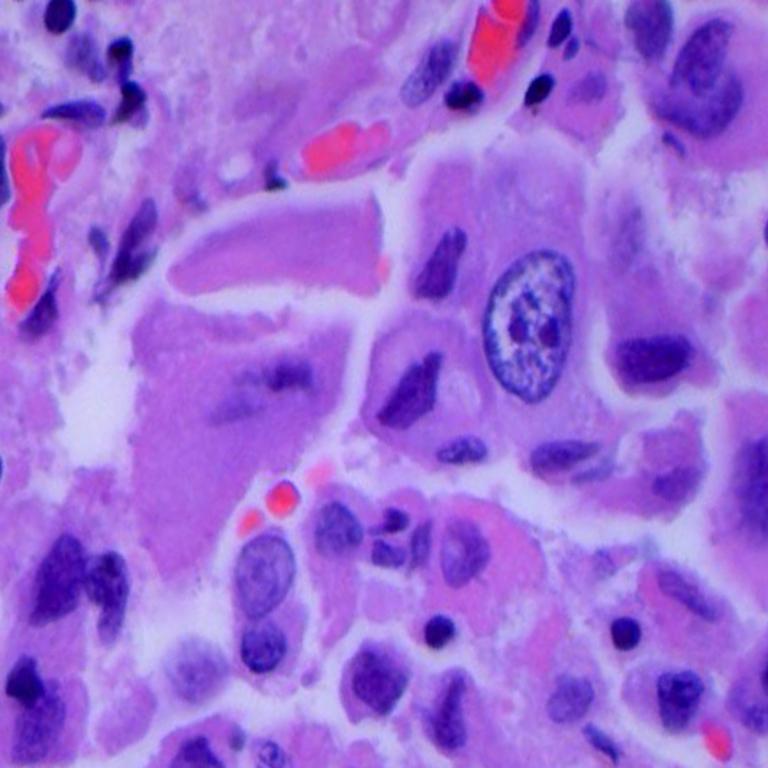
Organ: lung
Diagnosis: adenocarcinomas